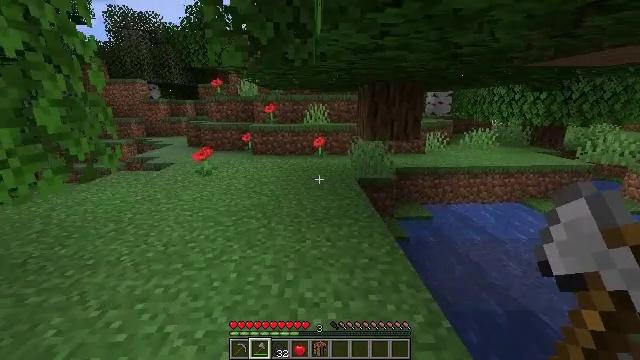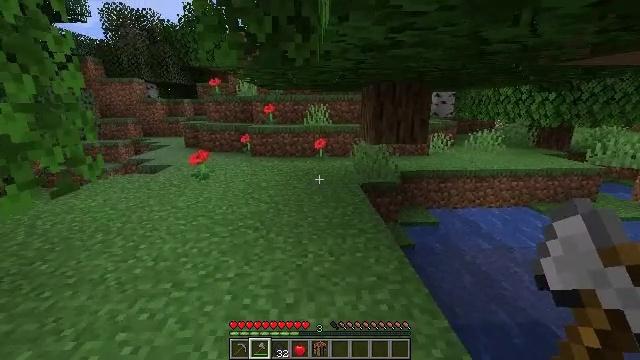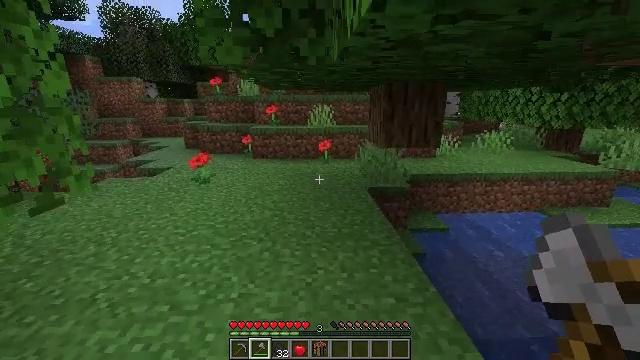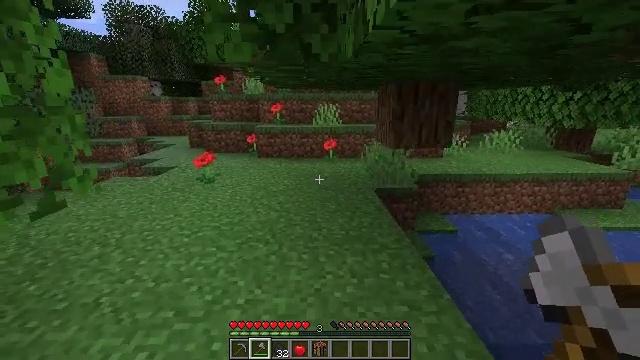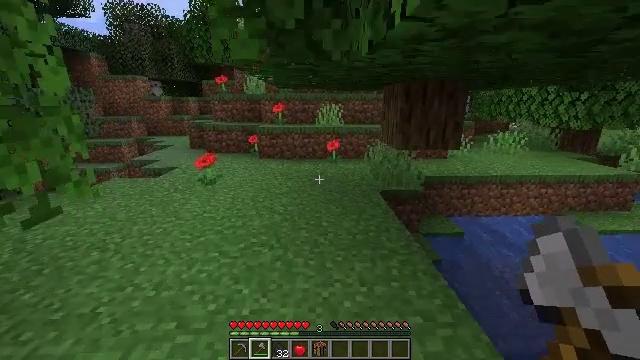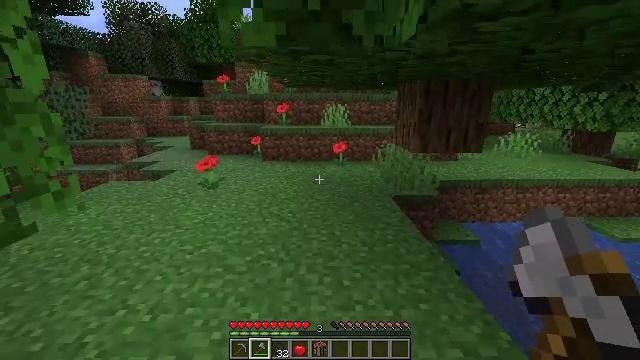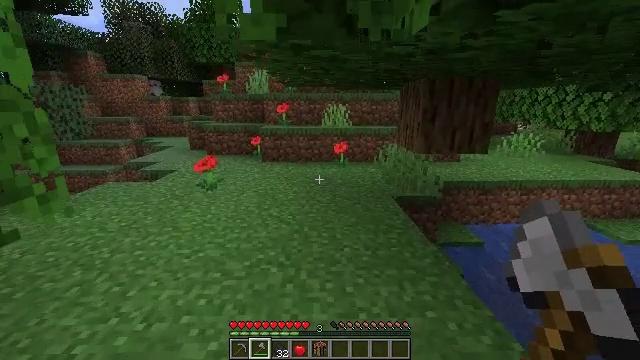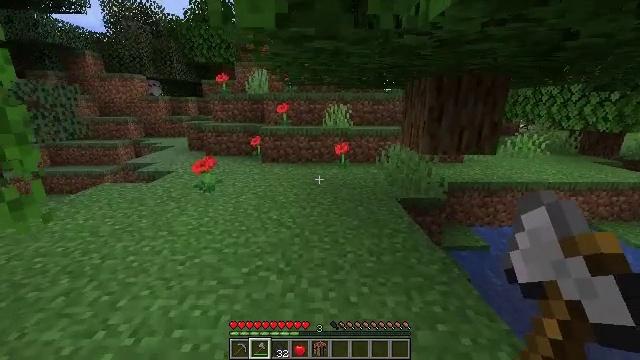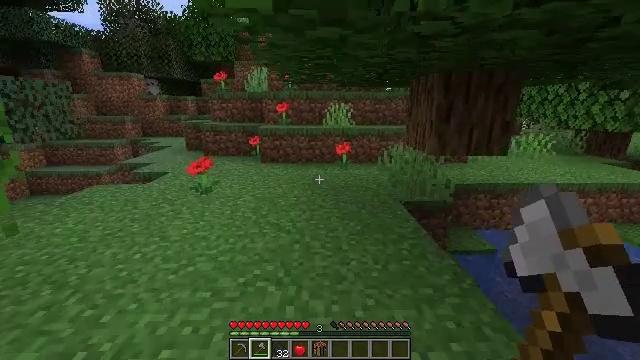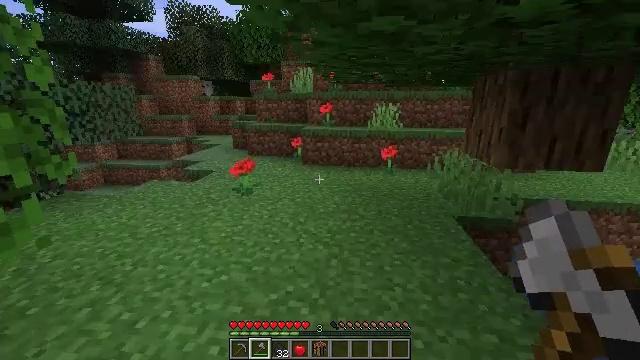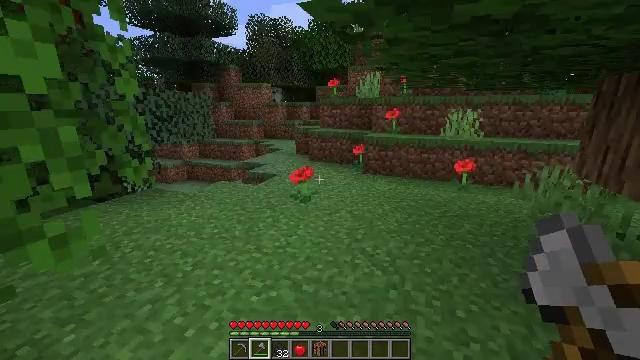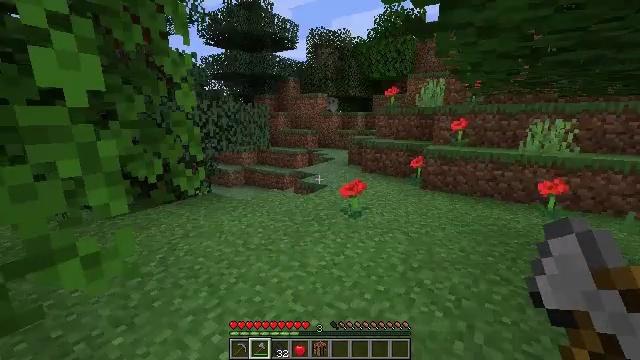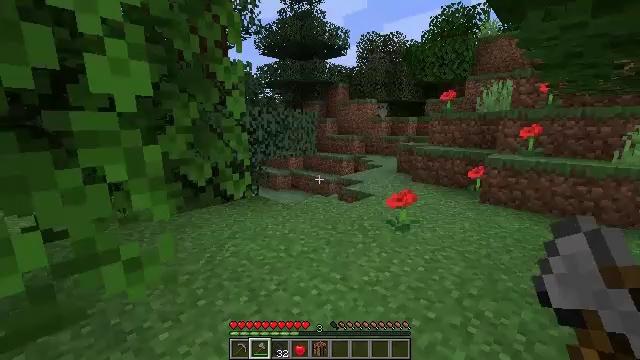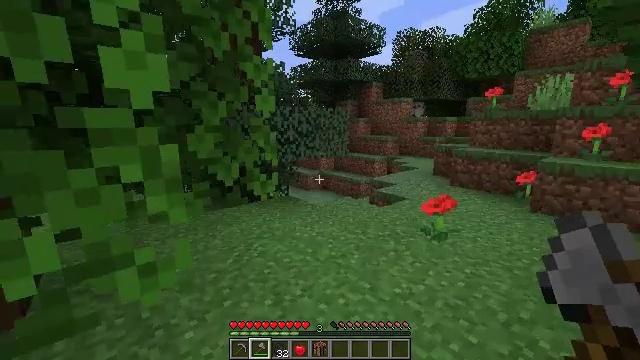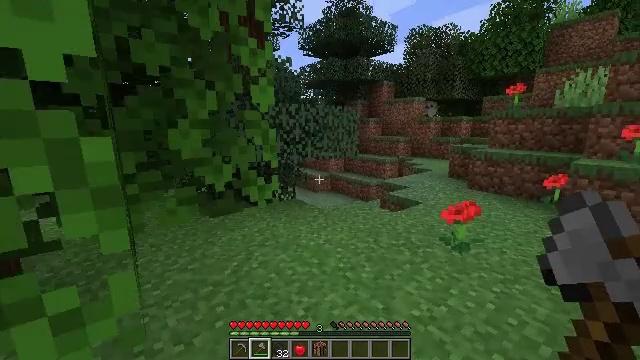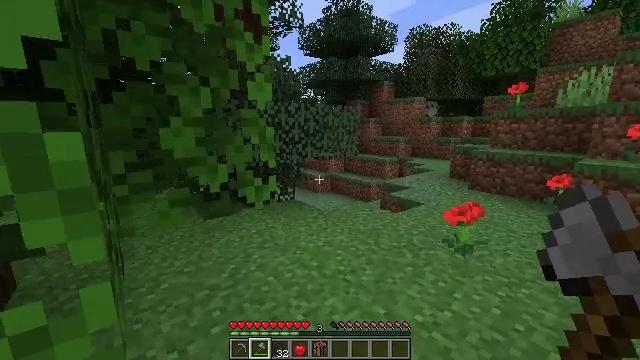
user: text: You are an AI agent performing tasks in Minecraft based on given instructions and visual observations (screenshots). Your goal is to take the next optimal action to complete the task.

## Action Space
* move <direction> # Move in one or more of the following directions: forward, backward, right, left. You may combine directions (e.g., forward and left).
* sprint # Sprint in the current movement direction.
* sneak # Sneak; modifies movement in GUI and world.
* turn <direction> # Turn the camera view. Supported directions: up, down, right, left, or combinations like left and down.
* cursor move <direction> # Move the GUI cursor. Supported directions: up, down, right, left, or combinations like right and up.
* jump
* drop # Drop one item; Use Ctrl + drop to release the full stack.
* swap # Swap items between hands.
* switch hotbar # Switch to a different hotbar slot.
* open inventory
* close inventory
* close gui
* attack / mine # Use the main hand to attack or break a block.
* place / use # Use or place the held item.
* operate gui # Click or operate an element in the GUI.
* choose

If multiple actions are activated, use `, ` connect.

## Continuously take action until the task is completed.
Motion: motion action
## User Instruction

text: Kill the salmon.
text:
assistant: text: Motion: move forward and move left
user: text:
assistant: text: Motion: move forward and move left
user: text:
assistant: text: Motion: move forward and move left
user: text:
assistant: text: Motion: move forward and move left
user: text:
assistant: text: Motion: move forward
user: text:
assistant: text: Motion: move forward
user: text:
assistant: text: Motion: move forward
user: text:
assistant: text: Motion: move forward
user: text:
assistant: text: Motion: move forward, turn left
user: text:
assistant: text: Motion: move forward, turn left and up
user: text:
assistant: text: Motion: move forward, turn left and up
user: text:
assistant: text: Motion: move forward, turn left and up
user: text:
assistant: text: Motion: move forward, turn left
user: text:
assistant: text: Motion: move forward, turn left
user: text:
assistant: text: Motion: move forward
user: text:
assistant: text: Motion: move forward and move right
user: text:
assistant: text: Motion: move forward and move right
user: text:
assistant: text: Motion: move forward and move right
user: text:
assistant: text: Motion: move forward and move right
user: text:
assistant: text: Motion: move forward and move right, turn left
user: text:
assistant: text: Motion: move forward and move right, turn left
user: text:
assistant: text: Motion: move forward and move right, turn left and up
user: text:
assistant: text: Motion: move forward and move right, turn left
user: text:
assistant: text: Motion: move forward and move right
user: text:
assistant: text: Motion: move forward and move right
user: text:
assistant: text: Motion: move forward and move right
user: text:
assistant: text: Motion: move forward and move right
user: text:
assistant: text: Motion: move forward and move right
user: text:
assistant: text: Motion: move forward and move right
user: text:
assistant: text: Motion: move forward and move right